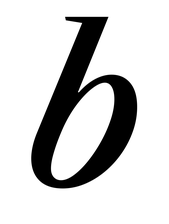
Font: LibreCaslonText-Italic_Medium_Italic